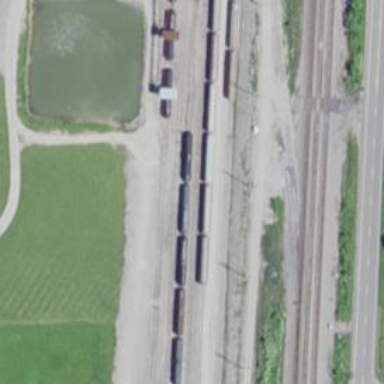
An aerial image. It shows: Railway yard used for servicing trains.